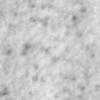
Label: no_change